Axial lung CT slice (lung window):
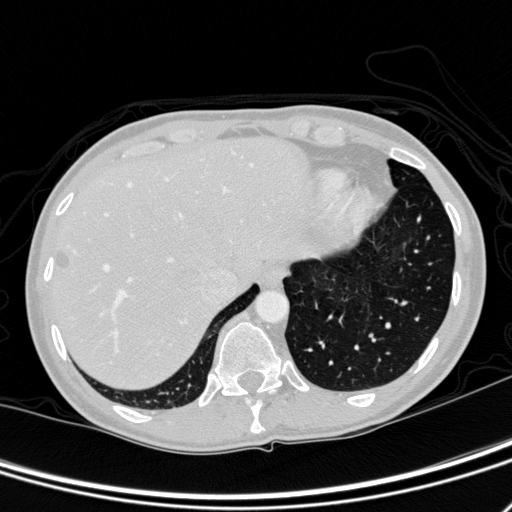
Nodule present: no